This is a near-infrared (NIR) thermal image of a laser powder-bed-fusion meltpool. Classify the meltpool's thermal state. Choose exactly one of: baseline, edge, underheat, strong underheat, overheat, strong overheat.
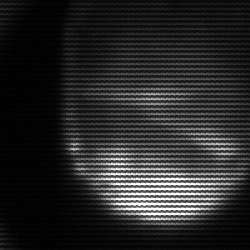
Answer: edge